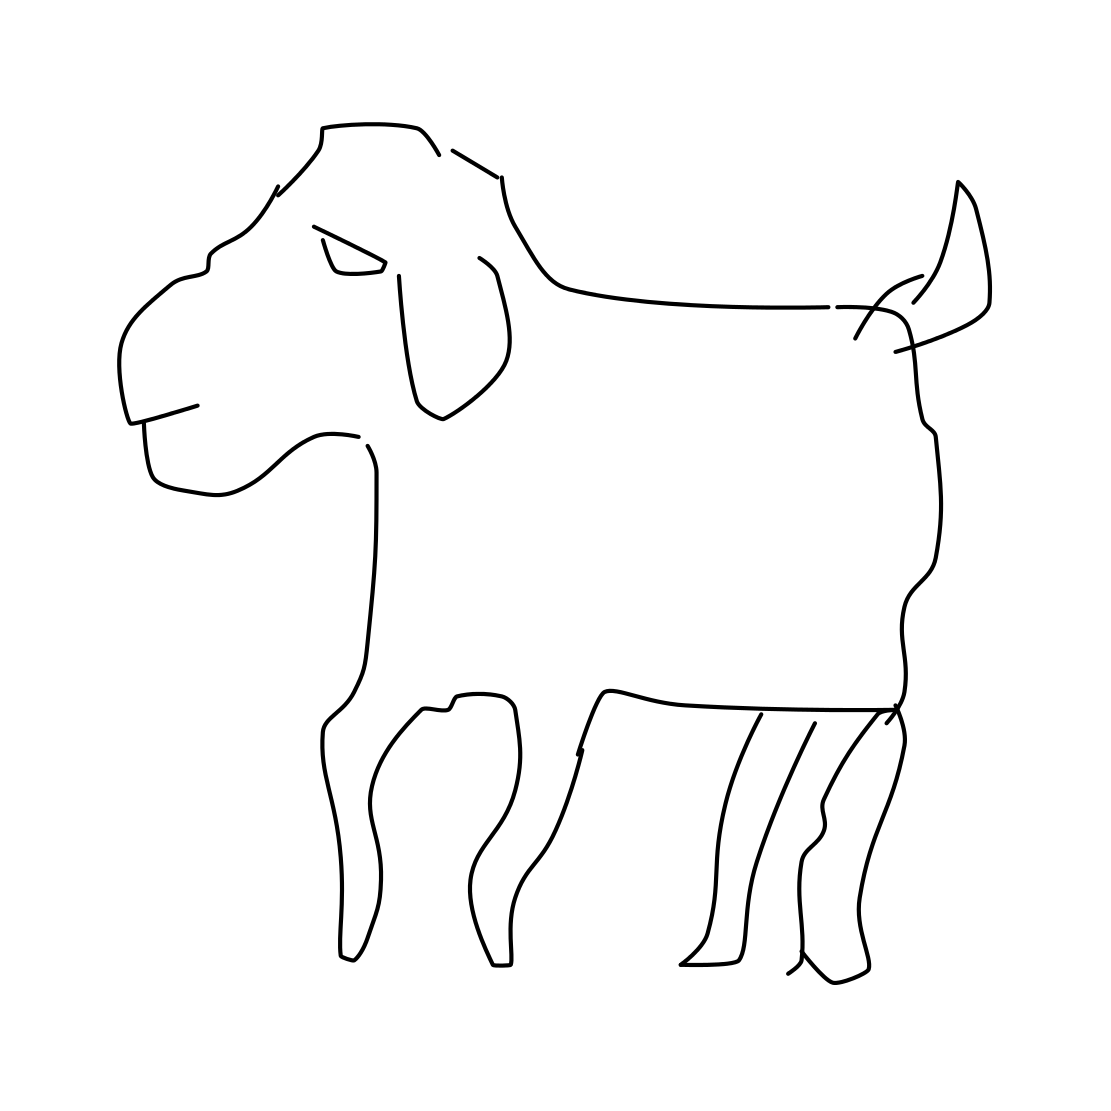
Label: dog